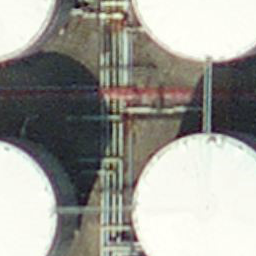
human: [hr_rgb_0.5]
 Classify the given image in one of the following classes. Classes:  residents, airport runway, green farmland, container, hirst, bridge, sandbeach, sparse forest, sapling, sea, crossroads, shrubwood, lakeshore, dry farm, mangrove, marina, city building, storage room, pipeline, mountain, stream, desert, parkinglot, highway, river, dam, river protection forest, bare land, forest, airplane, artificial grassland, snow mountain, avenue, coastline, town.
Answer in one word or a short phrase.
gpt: storage room